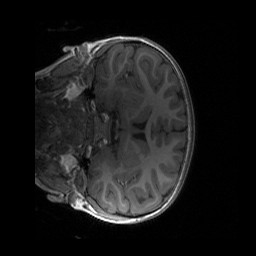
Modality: T1w
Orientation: coronal
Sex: female
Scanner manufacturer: siemens
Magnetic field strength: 3 T
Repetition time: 1.9 s
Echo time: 0.00243 s